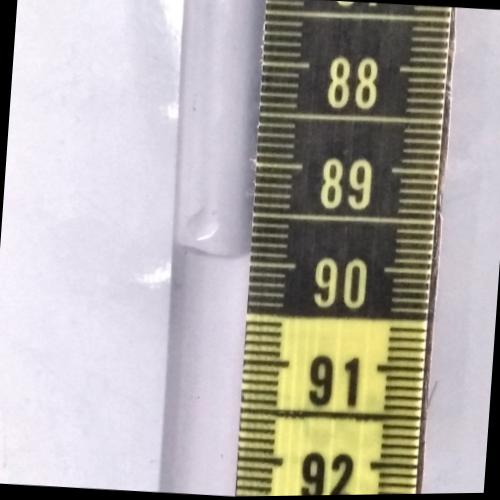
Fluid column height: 89.9 cm